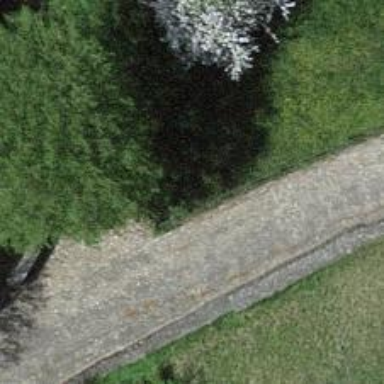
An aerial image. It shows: Bench for seating.